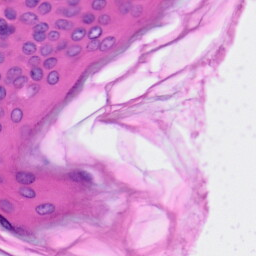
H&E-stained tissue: Skin